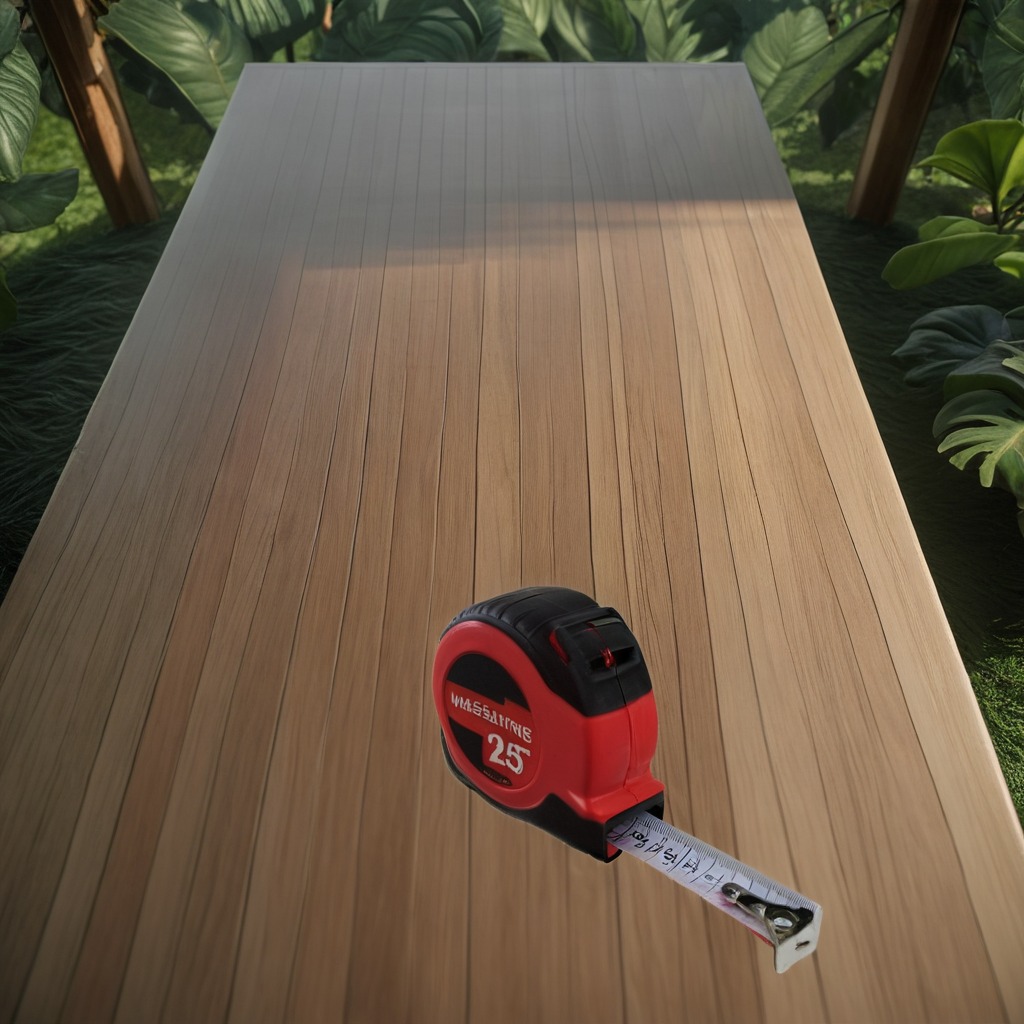
A measuring tape is lying on a wooden table inside a jungle field workshop tent humid ambient light worn but.